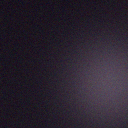
Screen state: off